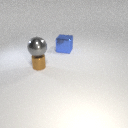
small brown metal cylinder below large gray metal sphere